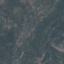
Land use / land cover: HerbaceousVegetation